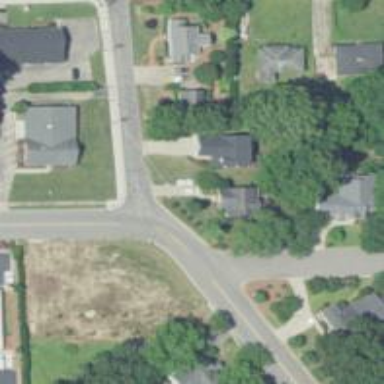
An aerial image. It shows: Residential road with sidewalk on the left.